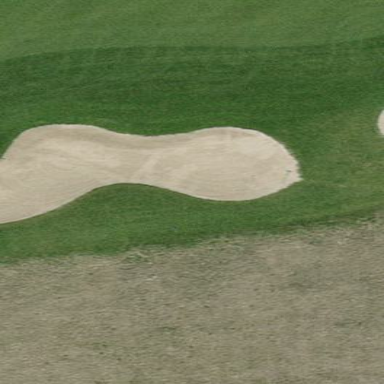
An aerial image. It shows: Golf bunker filled with natural sand.